Aerial crown-view tile of a tropical tree (Barro Colorado Island, Panama), acquired 20250715:
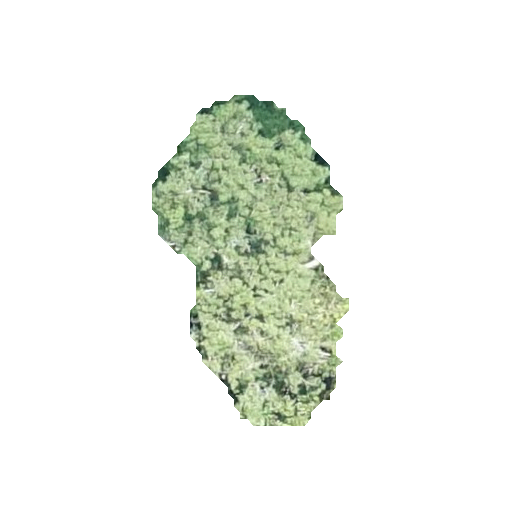
Species: Ceiba pentandra
GBIF accepted scientific name: Ceiba pentandra
Crown area: 64.927 m²